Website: home-depot
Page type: delivery-shipping
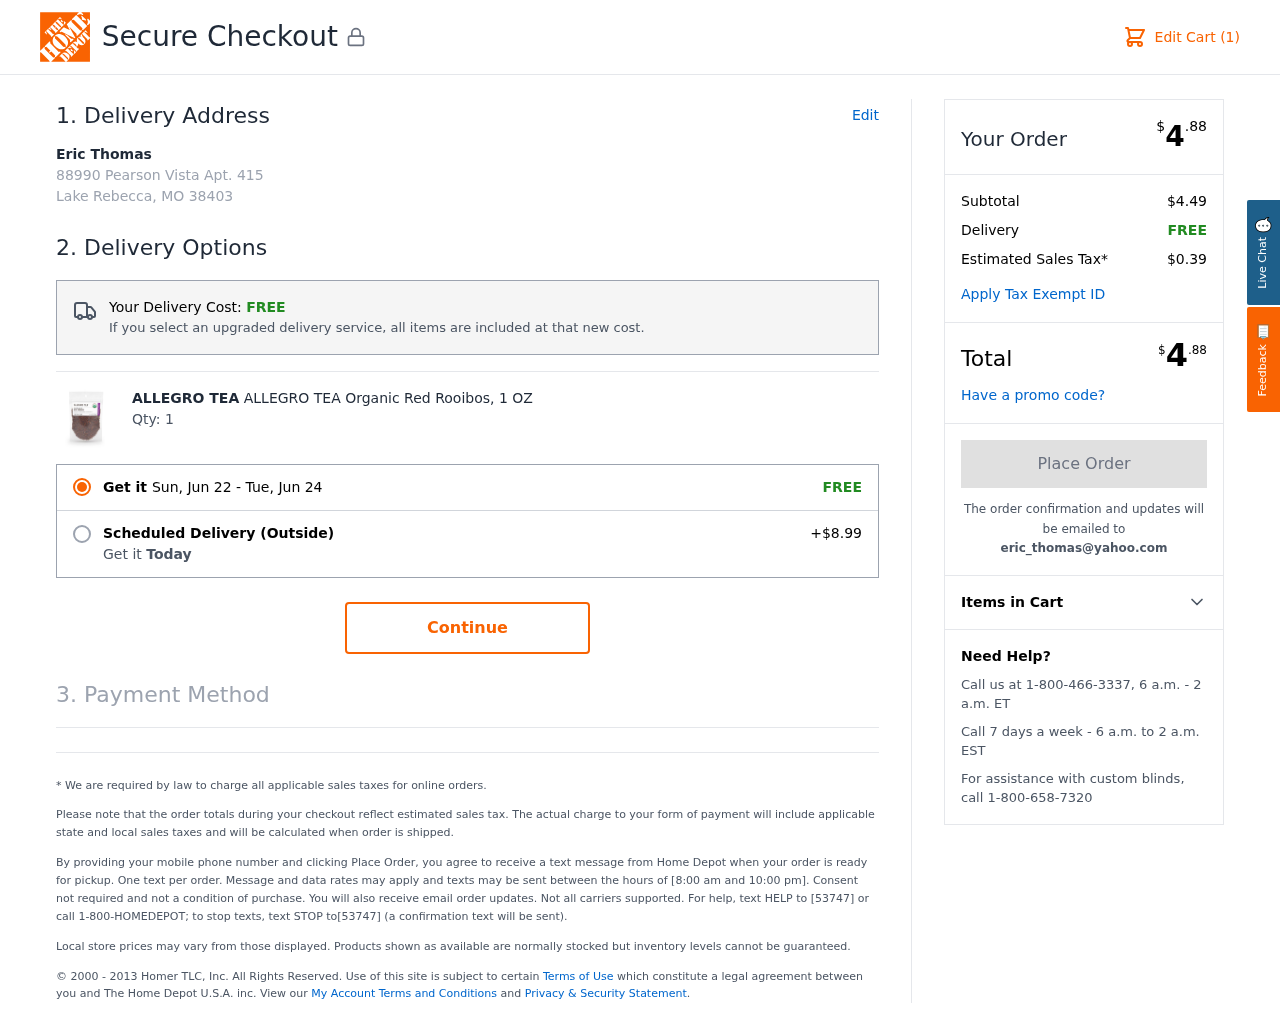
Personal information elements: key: PII_CITY_STATE_ZIP
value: Lake Rebecca, MO 38403
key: PII_EMAIL
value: eric_thomas@yahoo.com
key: PII_FULLNAME
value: Eric Thomas
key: PII_STREET
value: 88990 Pearson Vista Apt. 415
Product elements: key: PRODUCT1_BRAND
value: ALLEGRO TEA
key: PRODUCT1_NAME
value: ALLEGRO TEA Organic Red Rooibos, 1 OZ
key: PRODUCT1_QUANTITY
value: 1
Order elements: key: ORDER_NUM_ITEMS
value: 1
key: ORDER_DELIVERY_DATE_START
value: Sun, Jun 22
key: ORDER_DELIVERY_DATE
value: Tue, Jun 24
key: ORDER_TOTAL
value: $4.88
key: ORDER_SUBTOTAL
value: $4.49
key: ORDER_SHIPPING_COST
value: FREE
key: ORDER_TAX
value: $0.39
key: ORDER_TOTAL2
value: $4.88